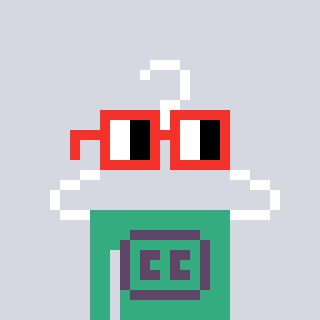
a pixel art character with square red glasses, a hanger-shaped head and a teal-colored body on a cool background